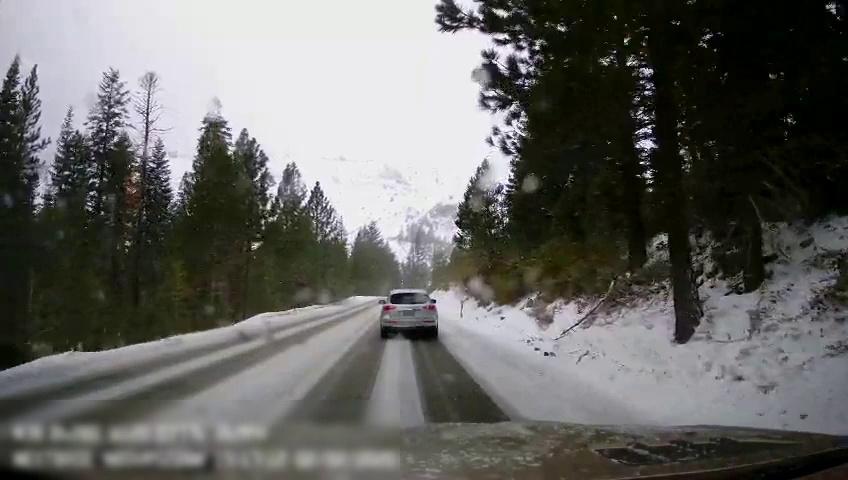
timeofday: Day
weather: Snowy
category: Drivable Space
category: Vehicles | Car